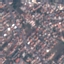
Land use / land cover class: Residential